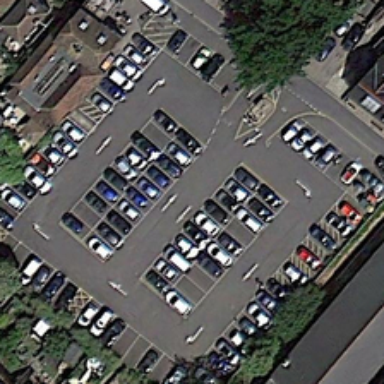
Many cars are in a parking lot surrounded by some green trees and buildings .